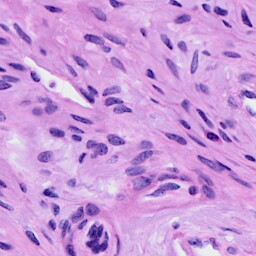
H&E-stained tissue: Cervix